Field crop: maize
Growth stage: 2
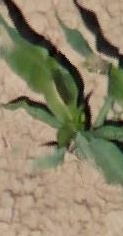
Species: maize